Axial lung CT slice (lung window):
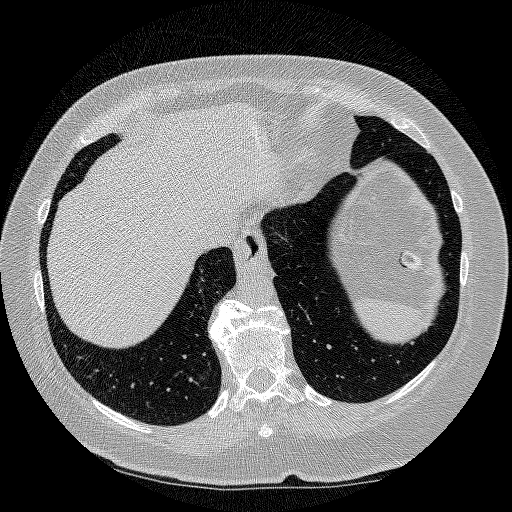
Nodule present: no